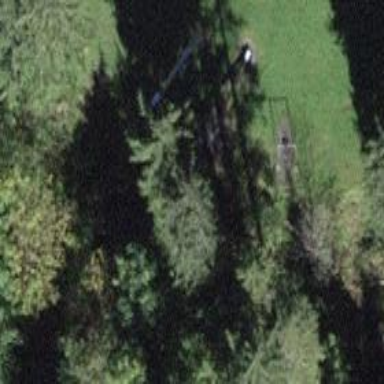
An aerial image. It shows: Playground area for leisure activities on the land.